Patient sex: M
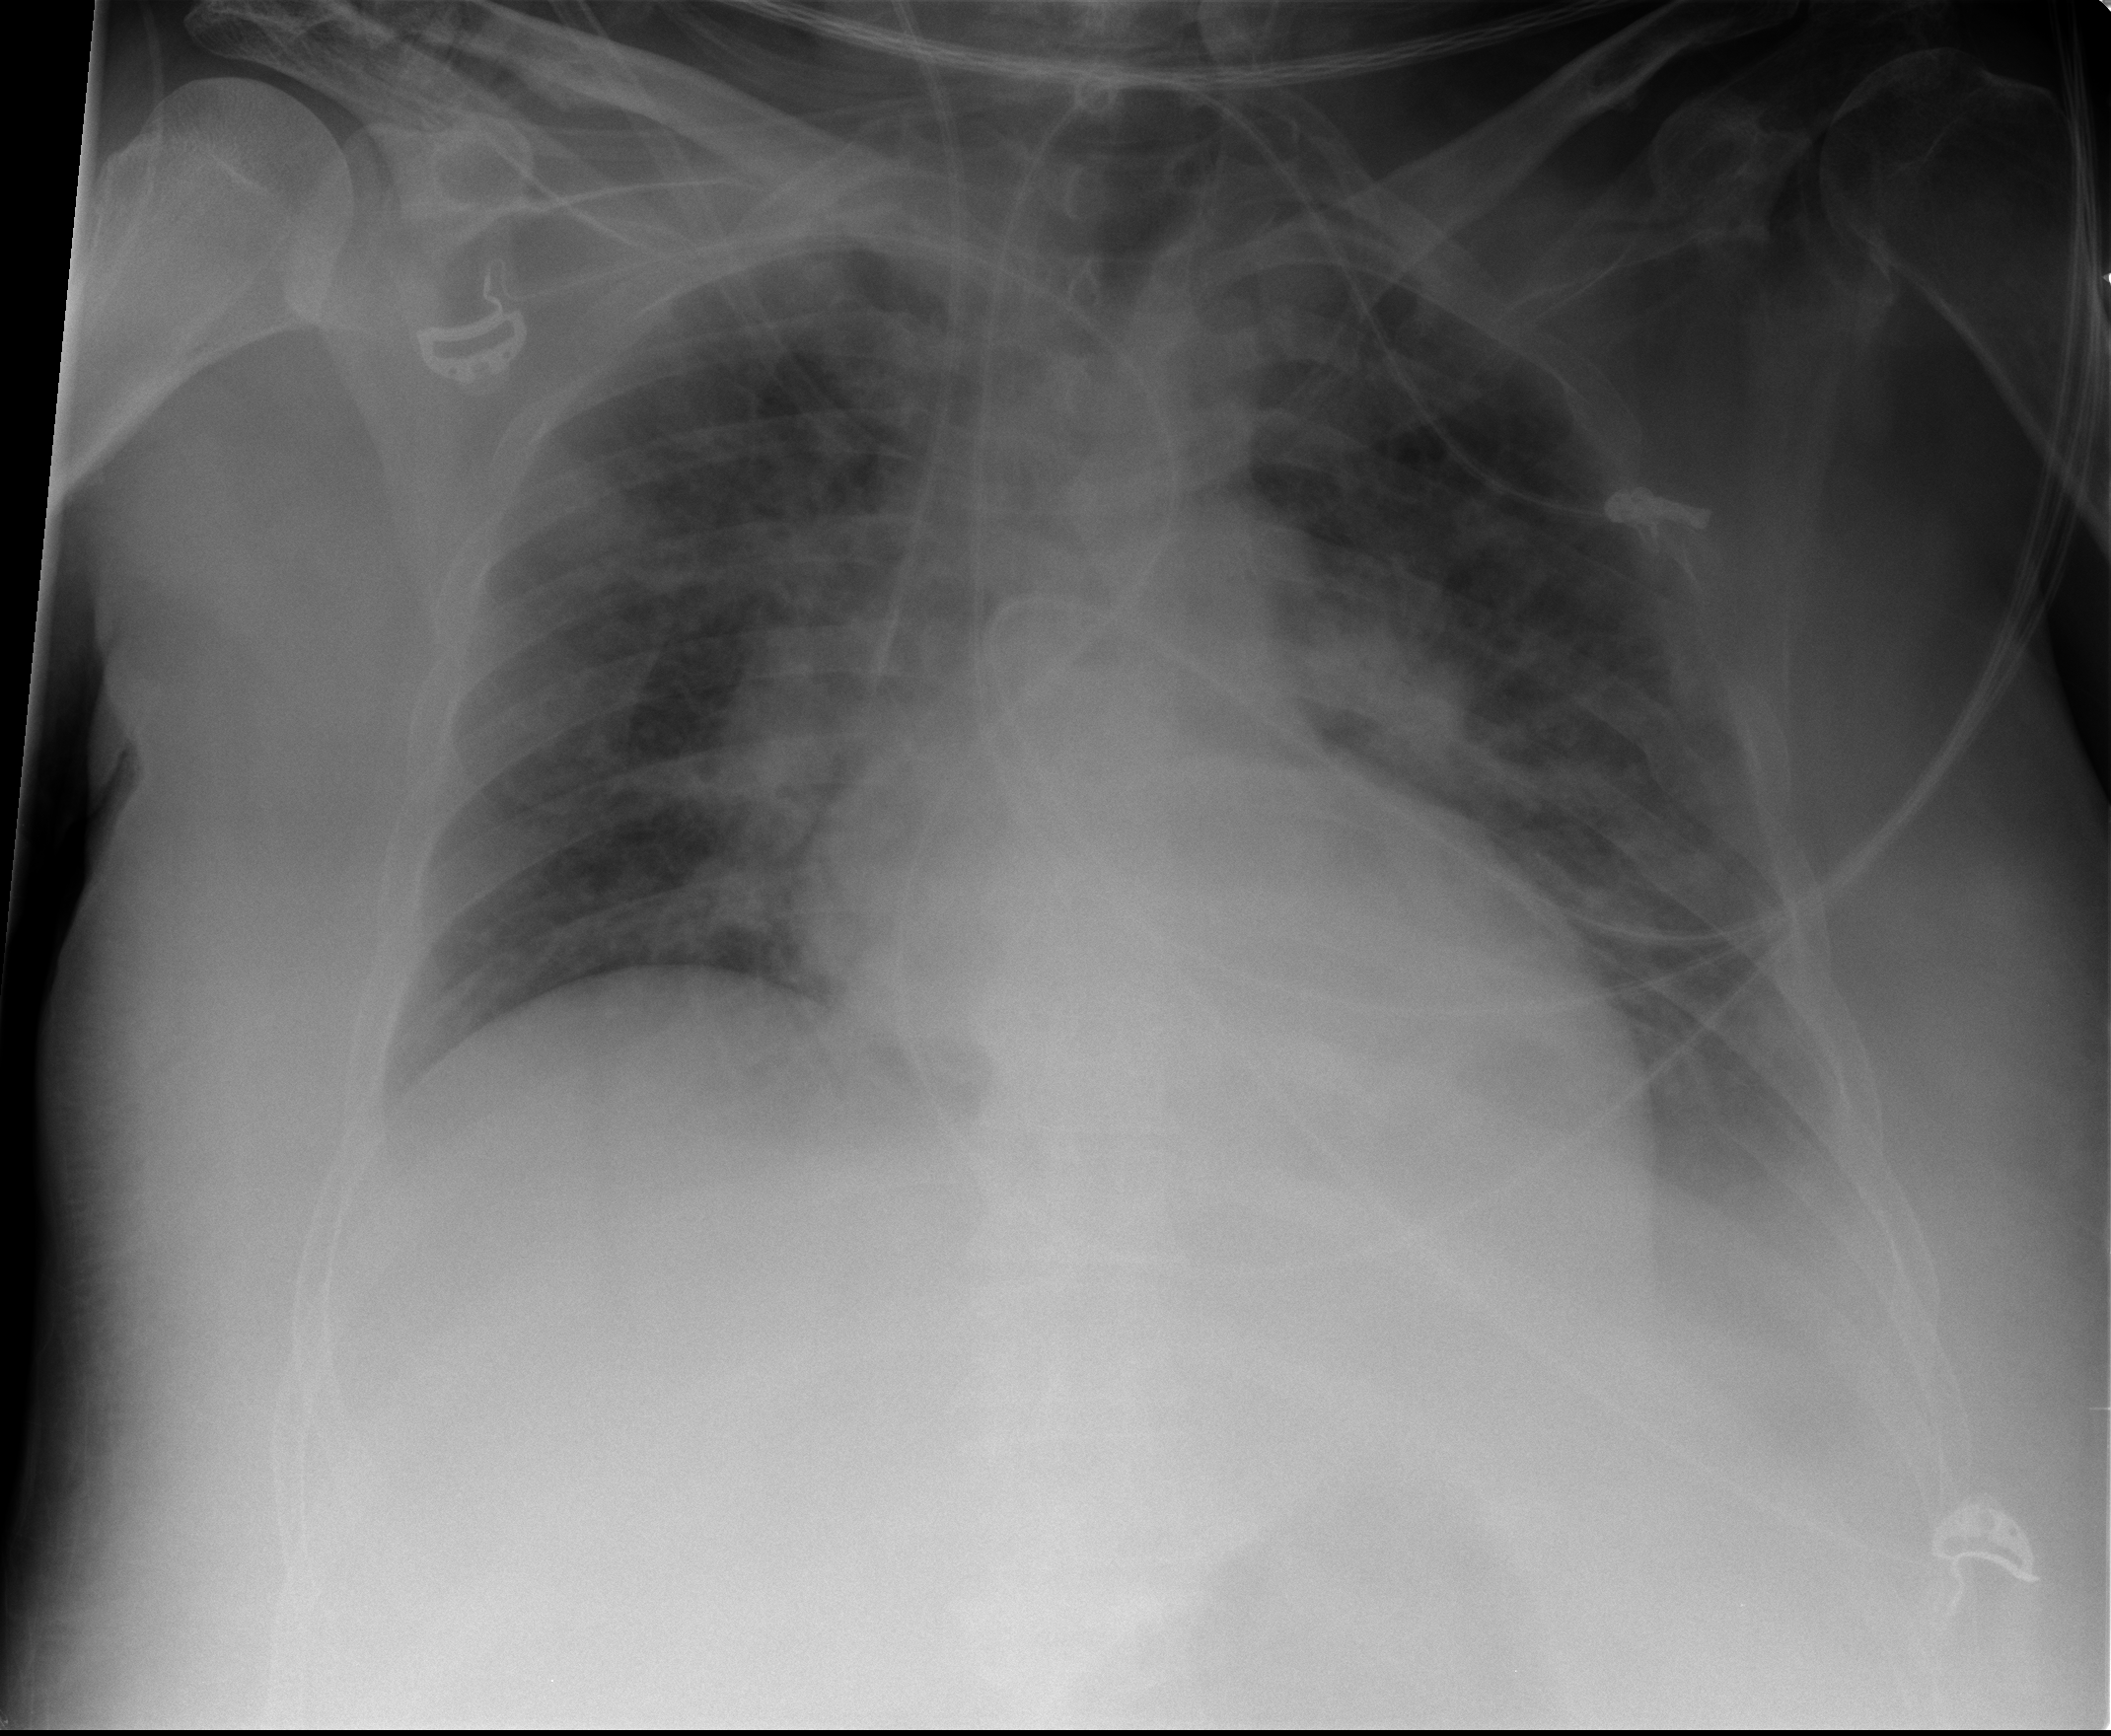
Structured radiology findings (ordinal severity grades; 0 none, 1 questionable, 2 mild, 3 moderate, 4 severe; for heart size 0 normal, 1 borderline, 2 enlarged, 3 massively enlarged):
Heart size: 2
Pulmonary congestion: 3
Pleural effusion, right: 0
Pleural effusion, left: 2
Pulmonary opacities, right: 2
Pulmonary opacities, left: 2
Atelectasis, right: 2
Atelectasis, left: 2